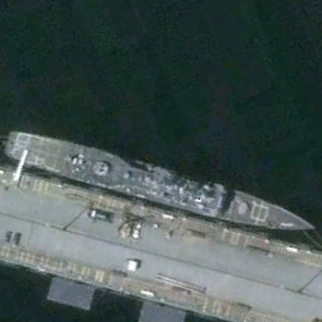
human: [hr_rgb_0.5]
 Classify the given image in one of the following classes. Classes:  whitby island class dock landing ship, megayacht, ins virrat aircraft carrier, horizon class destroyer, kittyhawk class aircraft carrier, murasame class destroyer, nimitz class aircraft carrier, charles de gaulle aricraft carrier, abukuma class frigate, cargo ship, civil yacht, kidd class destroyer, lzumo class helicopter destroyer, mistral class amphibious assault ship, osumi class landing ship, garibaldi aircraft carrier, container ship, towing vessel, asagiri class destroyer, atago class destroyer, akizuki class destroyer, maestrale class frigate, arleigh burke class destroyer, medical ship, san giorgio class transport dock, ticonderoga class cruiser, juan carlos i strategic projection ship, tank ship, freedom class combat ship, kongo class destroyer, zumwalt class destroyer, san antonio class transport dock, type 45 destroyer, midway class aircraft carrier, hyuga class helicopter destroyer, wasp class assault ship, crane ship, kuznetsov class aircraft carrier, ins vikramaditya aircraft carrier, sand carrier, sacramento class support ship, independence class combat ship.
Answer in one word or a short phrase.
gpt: Ticonderoga class cruiser